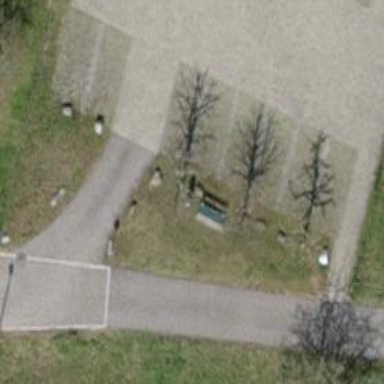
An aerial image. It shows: Bench.